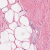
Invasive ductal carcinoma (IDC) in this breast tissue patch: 0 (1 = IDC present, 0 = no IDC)